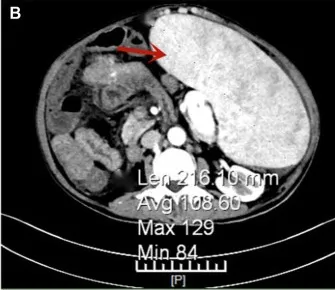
Portal Vein Computed Tomography Venography (CTV) Indicating Pulmonary Hypertension (PH). Panel (B) demonstrates a significantly enlarged spleen, as indicated by the arrow.
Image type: radiology (ct)